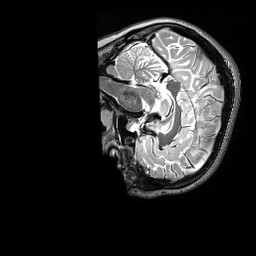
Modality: T2w
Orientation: sagittal
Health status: healthy
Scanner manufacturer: siemens
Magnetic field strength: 3 T
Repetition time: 3.2 s
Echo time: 0.565 s